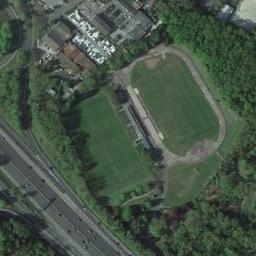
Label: ground_track_field